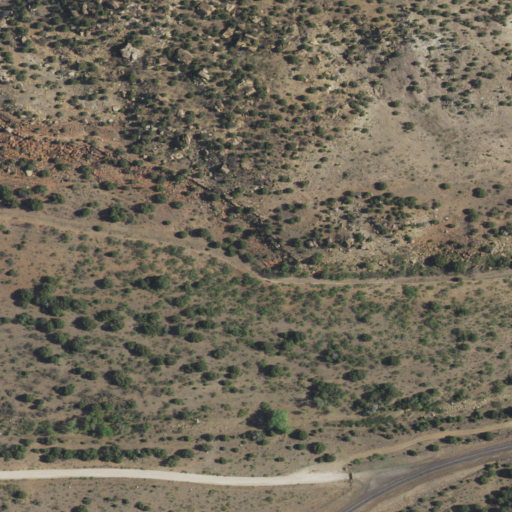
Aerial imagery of valley in New Mexico named Burro Canyon containing shrub, open development, low intensity development, and grassland